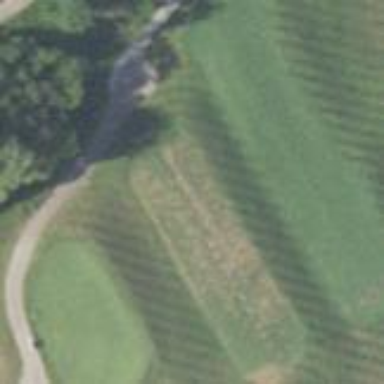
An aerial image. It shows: Grassy area designated as golf tee.